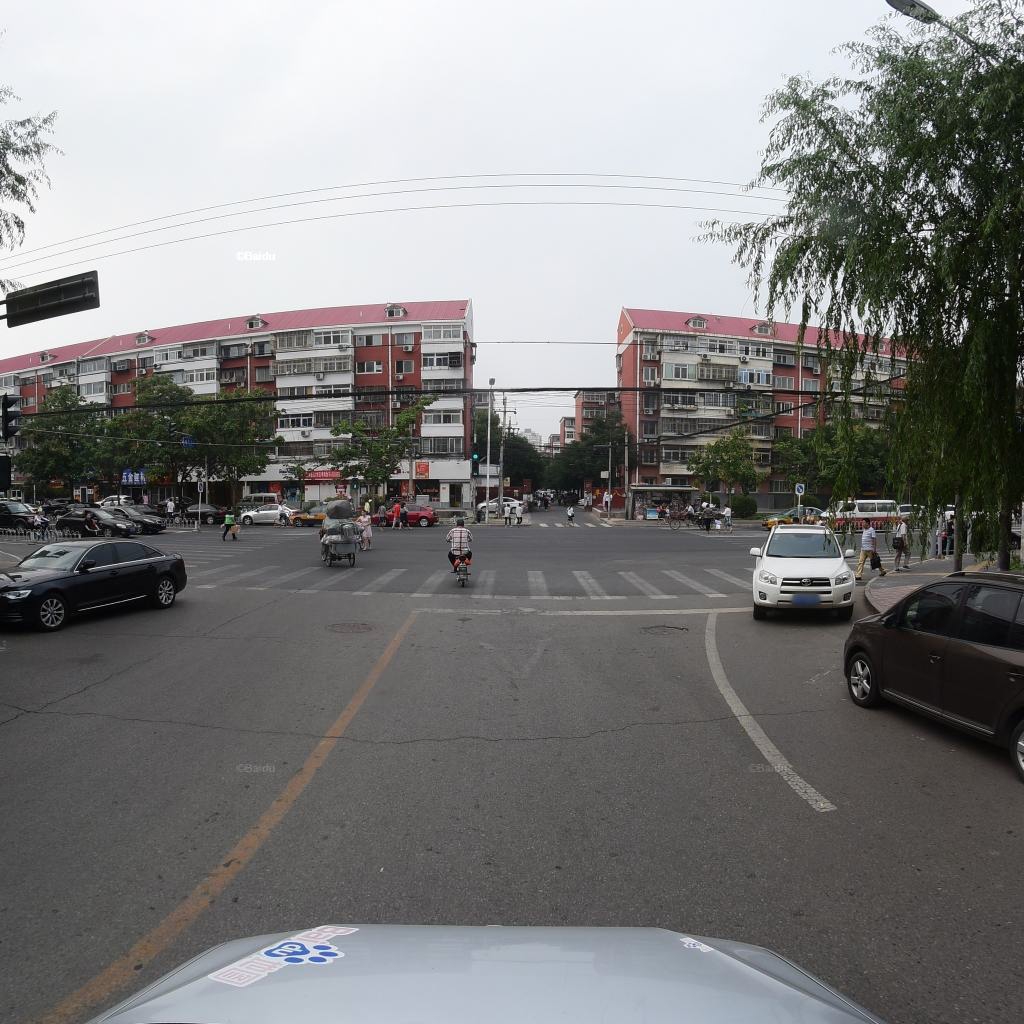
Region: Fengtai
Road damage annotations: longitudinal crack, transverse crack, longitudinal crack, manhole cover, manhole cover, transverse crack